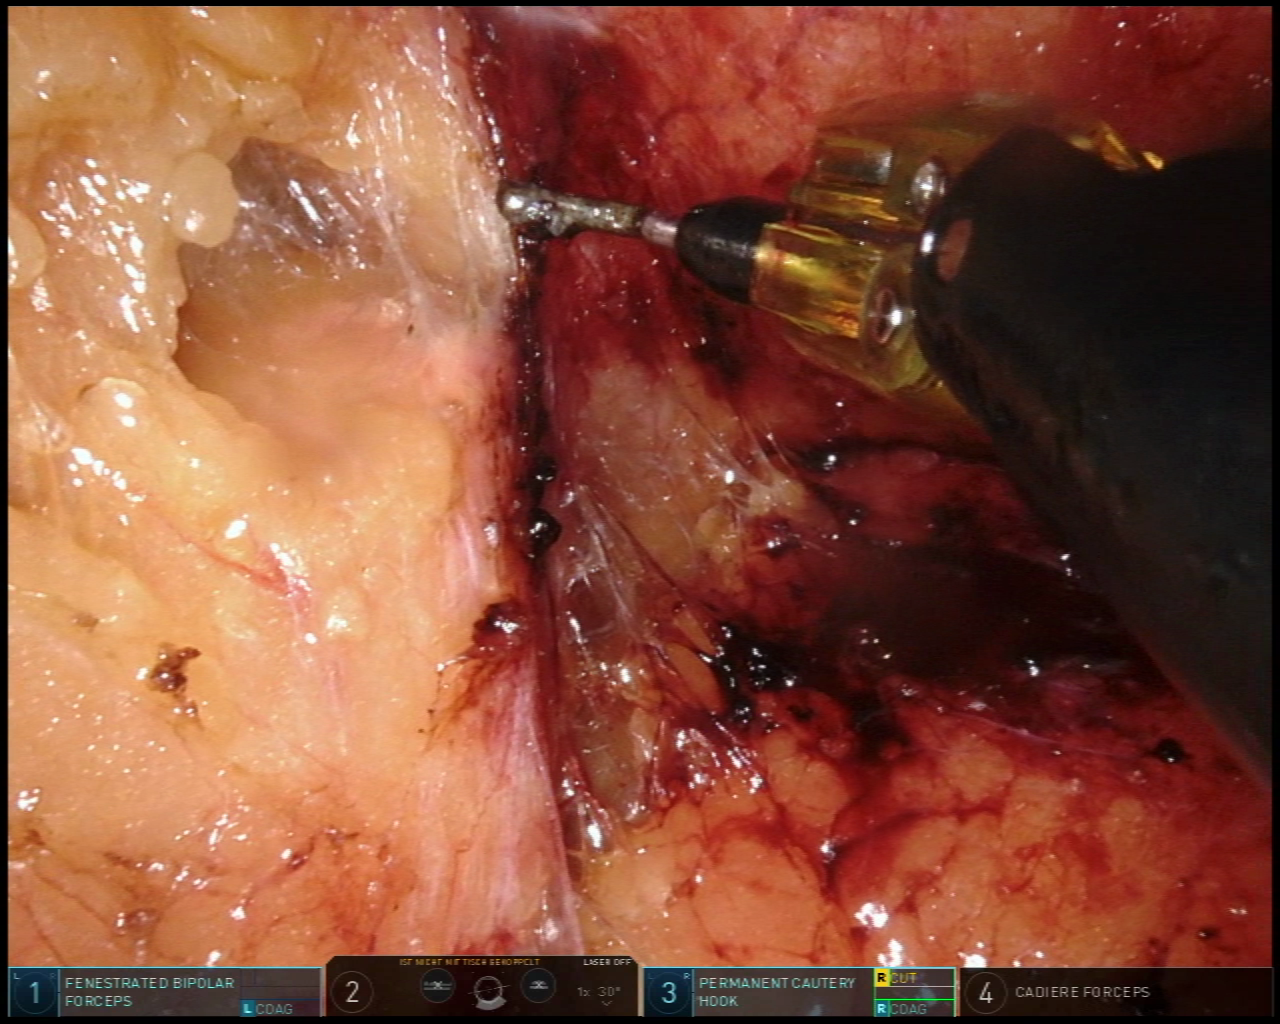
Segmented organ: pancreas
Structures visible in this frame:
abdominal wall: no
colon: no
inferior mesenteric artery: no
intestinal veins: no
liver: no
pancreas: yes
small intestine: no
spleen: no
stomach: no
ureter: no
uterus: no
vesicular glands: no